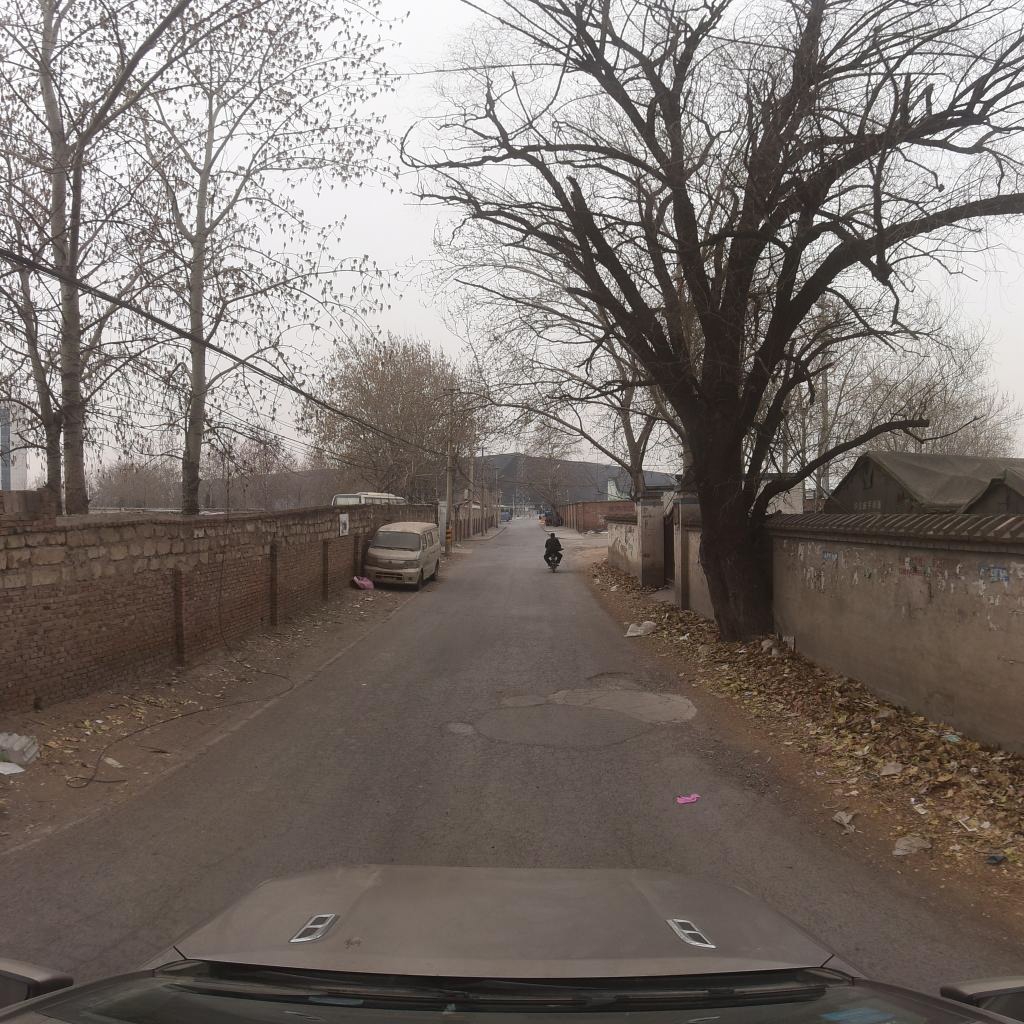
Region: Fengtai
Road damage annotations: pothole, pothole, alligator crack